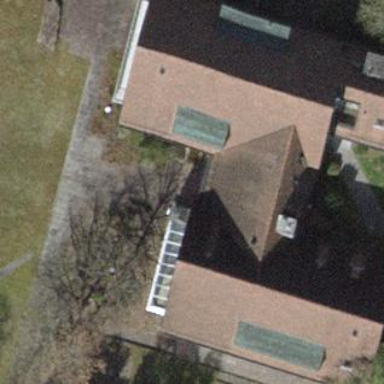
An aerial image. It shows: Detached building with gabled roof.